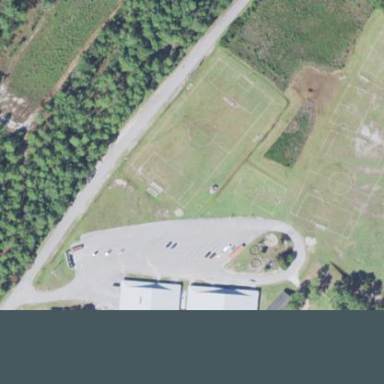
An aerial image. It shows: Soccer pitch for outdoor sports and leisure activities.